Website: lowes
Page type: billing-address
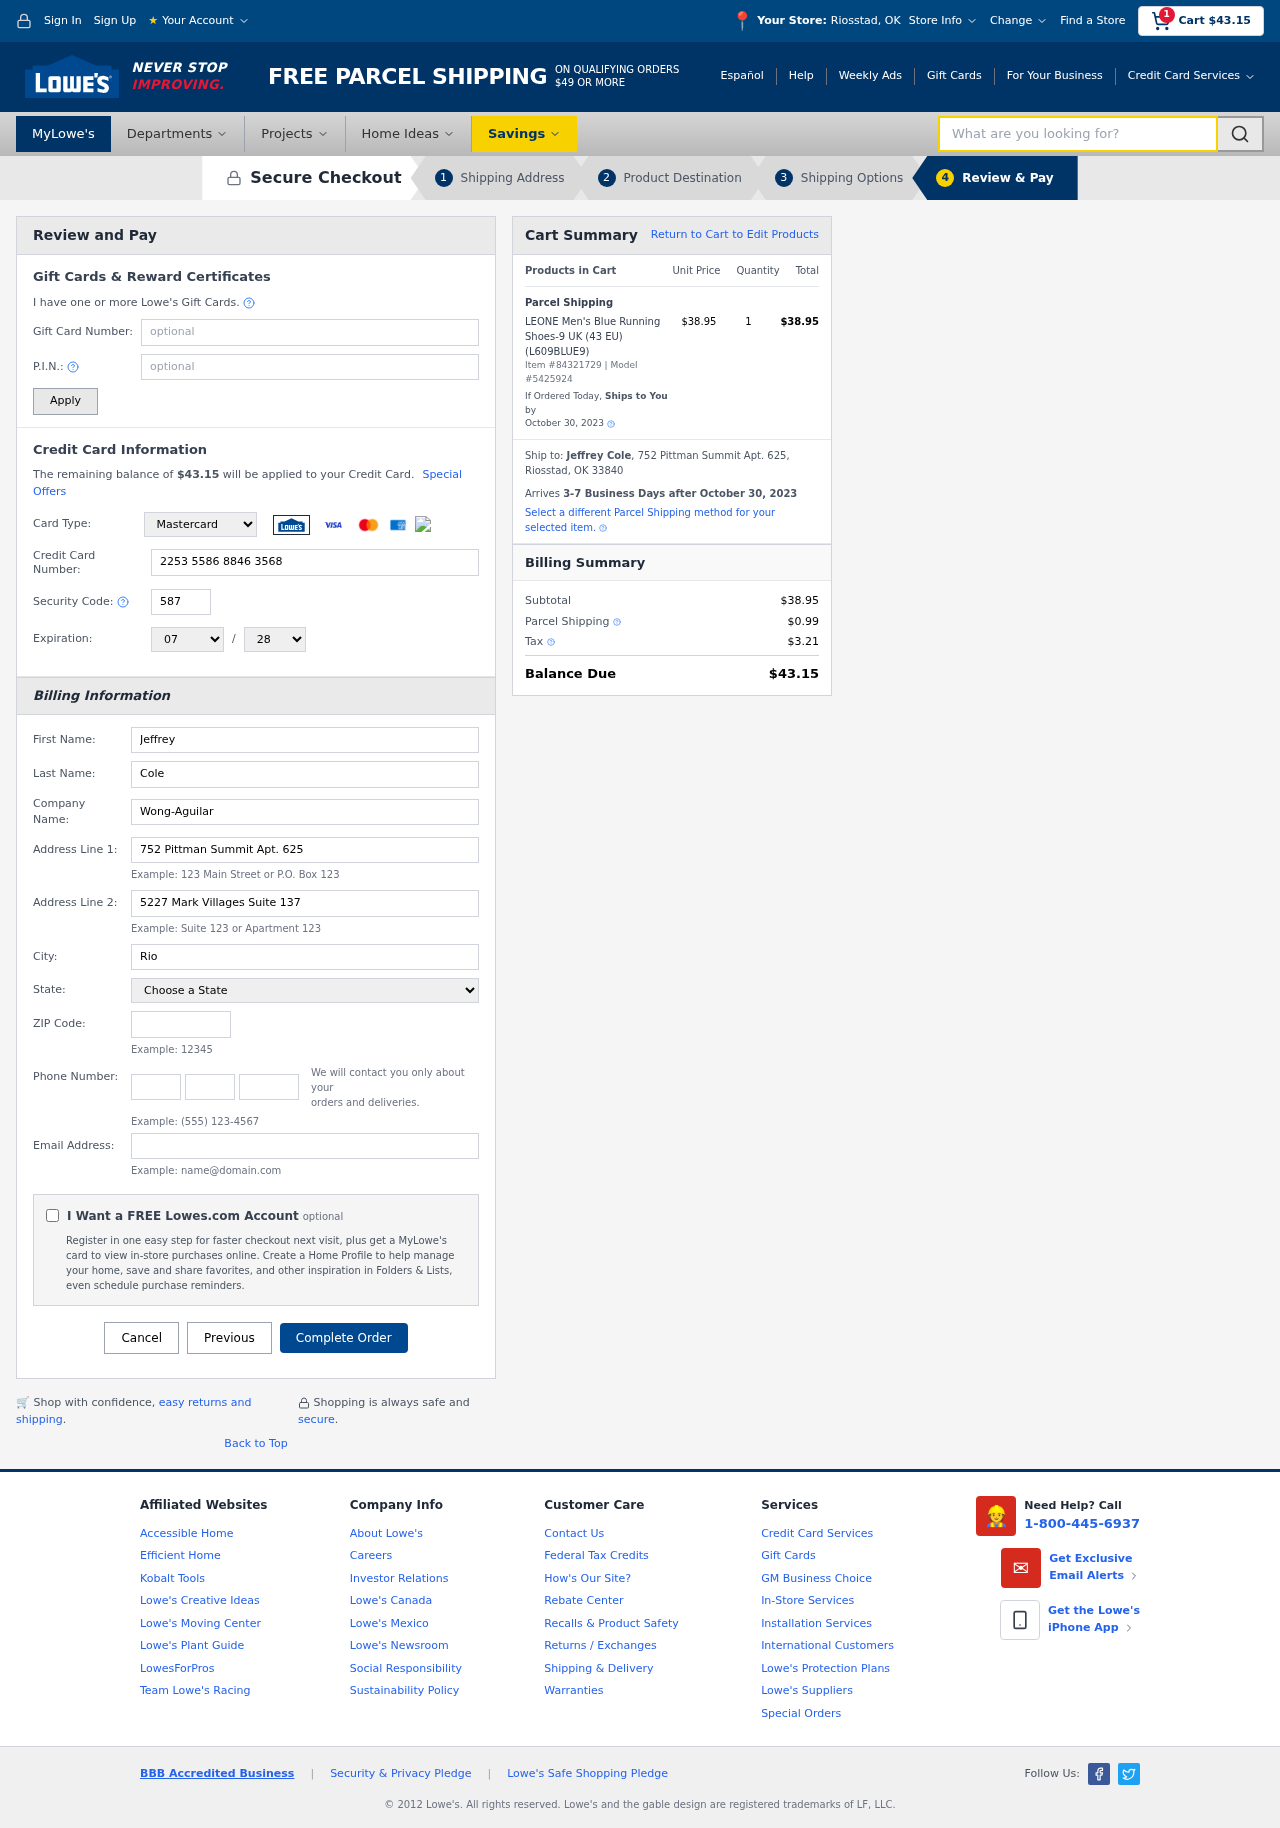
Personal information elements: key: PII_CARD_CVV
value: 587
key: PII_CARD_EXPIRY_MONTH
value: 07
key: PII_CARD_EXPIRY_YEAR
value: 28
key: PII_CARD_NUMBER
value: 2253 5586 8846 3568
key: PII_CARD_TYPE
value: Mastercard
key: PII_CITY
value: Riosstad
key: PII_CITY_STATE
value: Riosstad, OK
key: PII_COMPANY
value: Wong-Aguilar
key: PII_EMAIL
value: jeffrey.cole@hotmail.com
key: PII_FIRSTNAME
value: Jeffrey
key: PII_FULLNAME
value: Jeffrey Cole
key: PII_LASTNAME
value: Cole
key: PII_PHONE_AREA
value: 339
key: PII_PHONE_PREFIX
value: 925
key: PII_PHONE_SUFFIX
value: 8556
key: PII_POSTCODE
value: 33840
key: PII_STATE
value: Oklahoma
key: PII_STREET
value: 752 Pittman Summit Apt. 625
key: PII_STREET2
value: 5227 Mark Villages Suite 137
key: PII_CITY_STATE_ZIP
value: Riosstad, OK 33840
Product elements: key: PRODUCT1_NAME
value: LEONE Men's Blue Running Shoes-9 UK (43 EU) (L609BLUE9)
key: PRODUCT1_PRICE
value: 38.95
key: PRODUCT1_QUANTITY
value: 1
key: PRODUCT_ITEM_NUMBER
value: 84321729
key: PRODUCT_MODEL_NUMBER
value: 5425924
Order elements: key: ORDER_SUBTOTAL
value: $43.15
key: ORDER_TOTAL
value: $43.15
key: ORDER_SHIPPING_DATE
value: October 30, 2023
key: ORDER_SUBTOTAL
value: $38.95
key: ORDER_DELIVERY_DATE
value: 3-7 Business Days after October 30, 2023
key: ORDER_SHIPPING_DATE2
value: October 30, 2023
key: ORDER_SUBTOTAL2
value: $38.95
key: ORDER_SHIPPING_COST
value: $0.99
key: ORDER_TAX
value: $3.21
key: ORDER_TOTAL2
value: $43.15
Search elements: key: HEADER_SEARCH
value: What are you looking for?